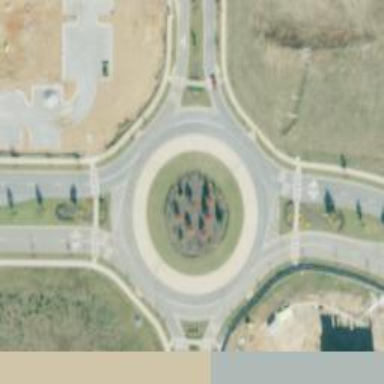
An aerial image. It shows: Unclassified road that forms roundabout at the junction.